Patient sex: F
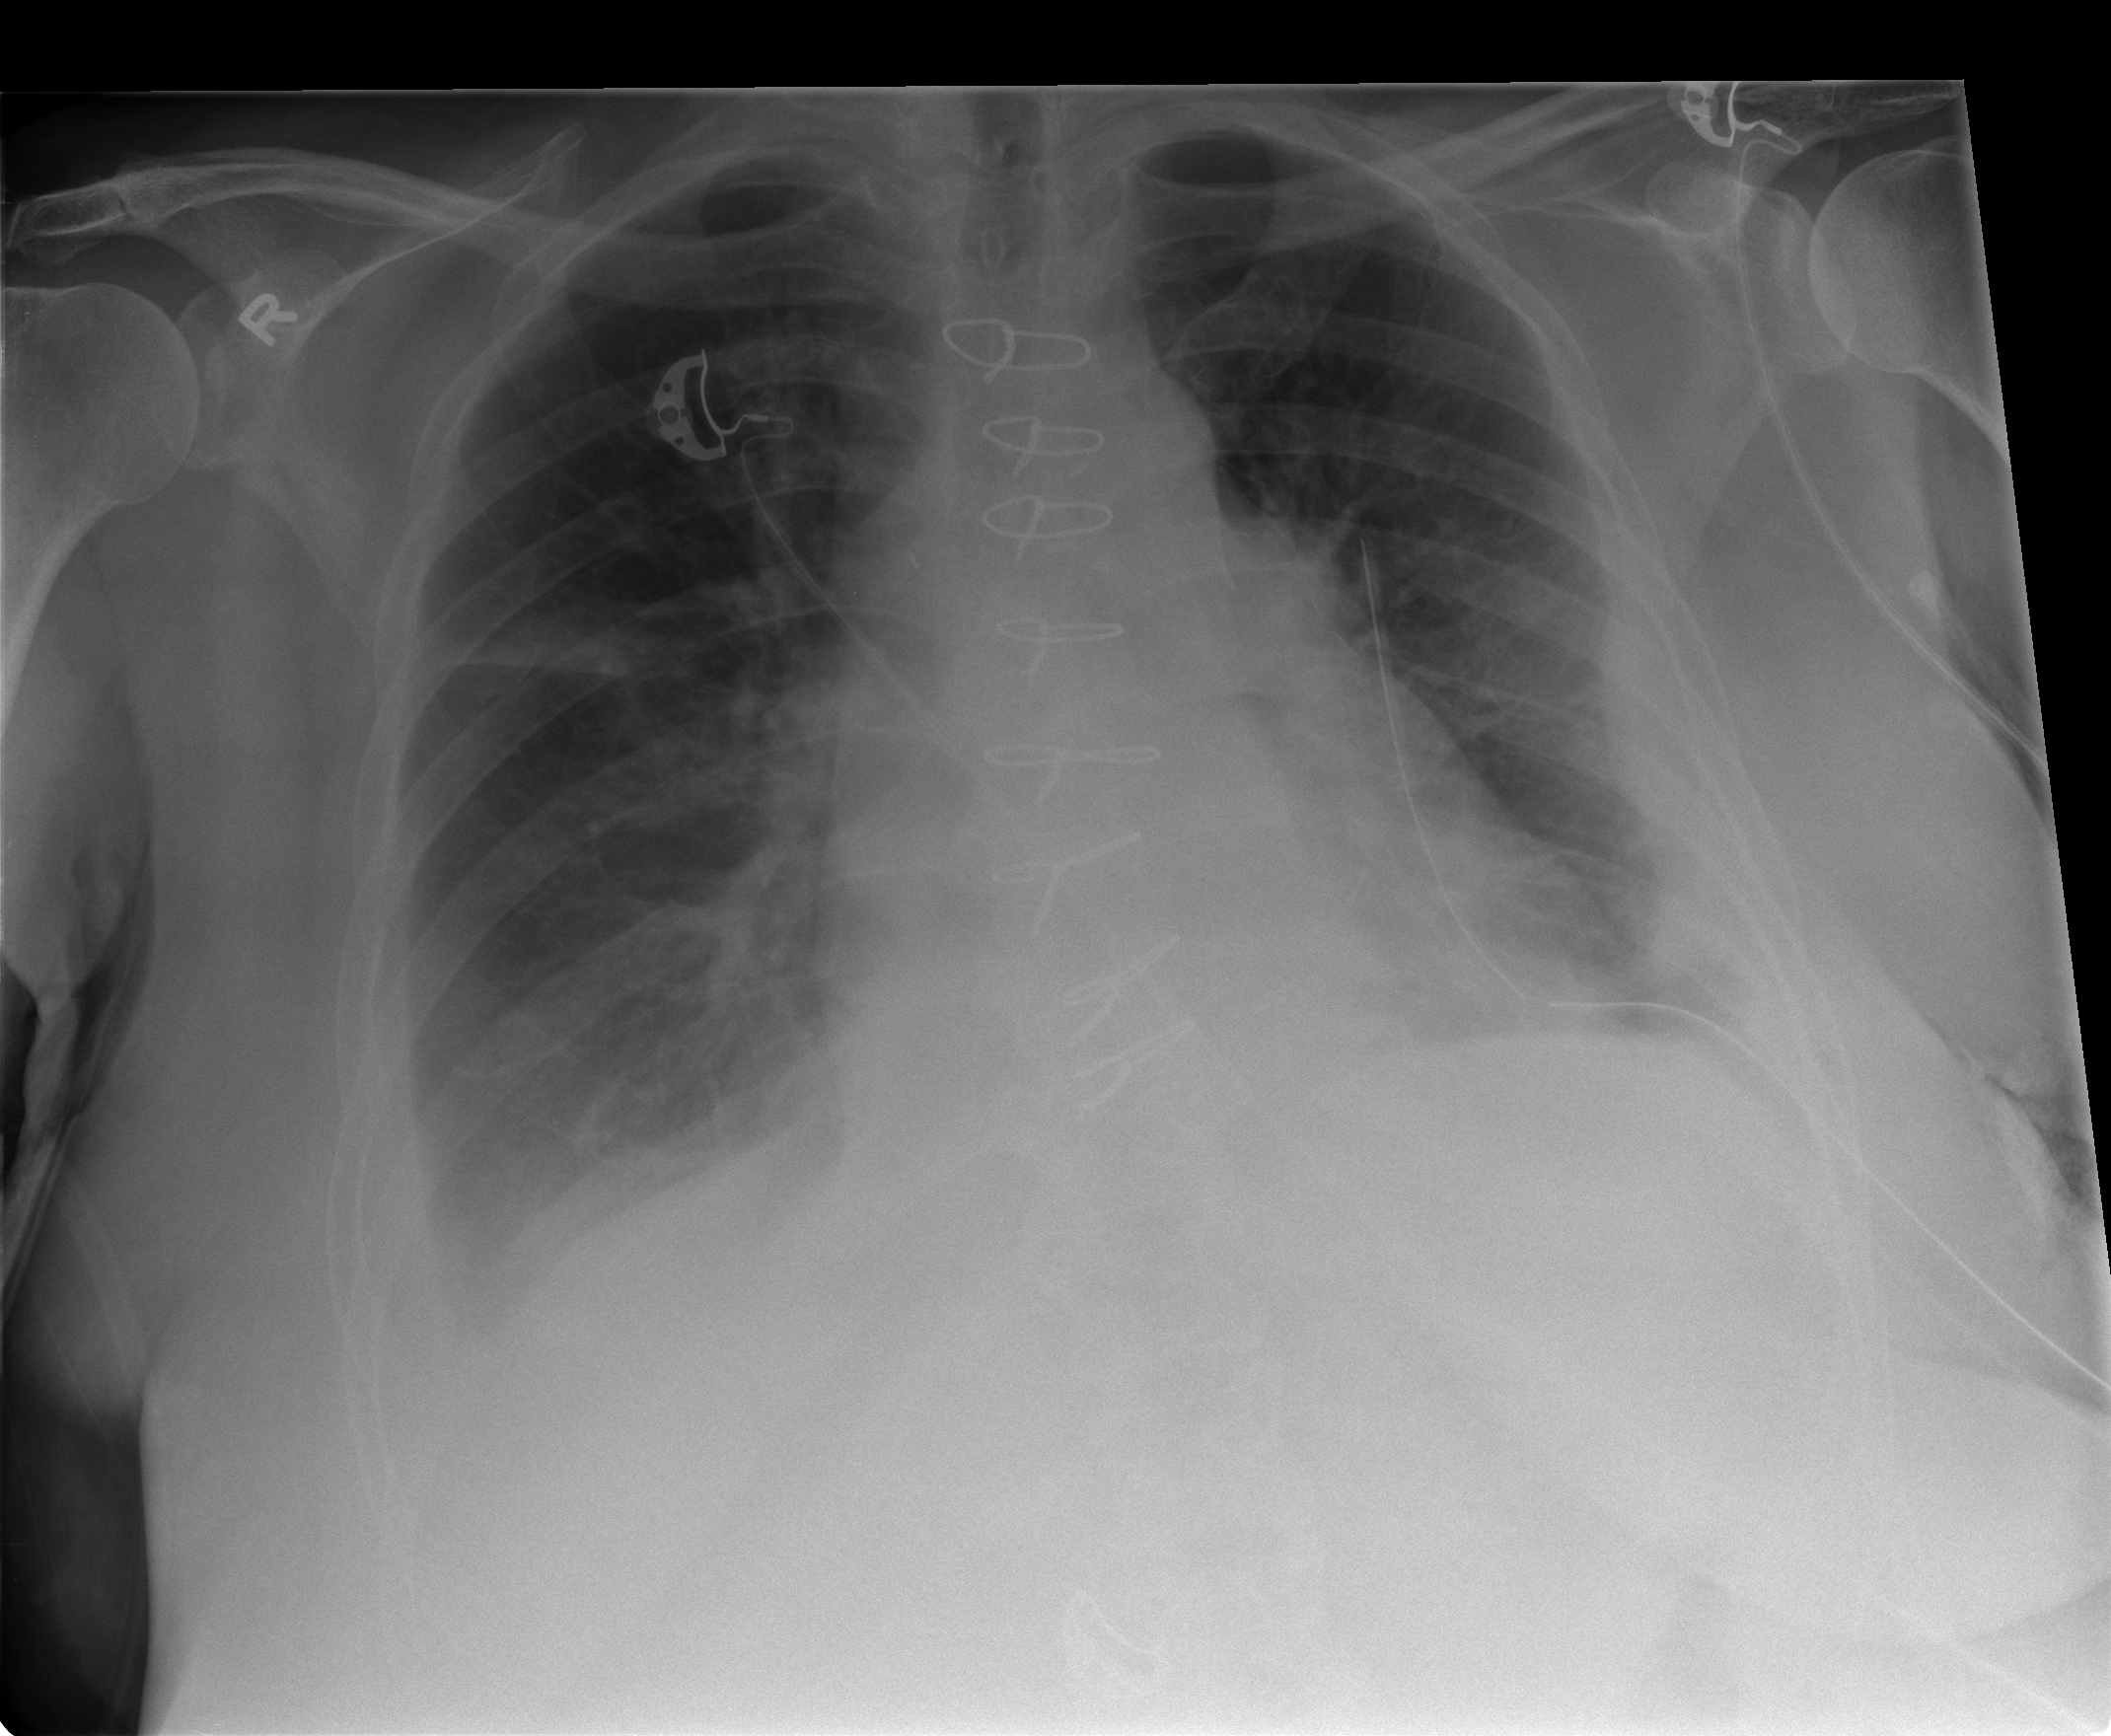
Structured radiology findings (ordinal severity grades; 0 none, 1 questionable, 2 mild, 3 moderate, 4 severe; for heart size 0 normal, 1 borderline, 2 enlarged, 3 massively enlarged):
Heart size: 0
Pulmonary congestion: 2
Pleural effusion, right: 2
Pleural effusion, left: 2
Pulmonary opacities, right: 0
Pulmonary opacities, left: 0
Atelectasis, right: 2
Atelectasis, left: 2